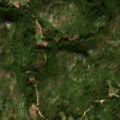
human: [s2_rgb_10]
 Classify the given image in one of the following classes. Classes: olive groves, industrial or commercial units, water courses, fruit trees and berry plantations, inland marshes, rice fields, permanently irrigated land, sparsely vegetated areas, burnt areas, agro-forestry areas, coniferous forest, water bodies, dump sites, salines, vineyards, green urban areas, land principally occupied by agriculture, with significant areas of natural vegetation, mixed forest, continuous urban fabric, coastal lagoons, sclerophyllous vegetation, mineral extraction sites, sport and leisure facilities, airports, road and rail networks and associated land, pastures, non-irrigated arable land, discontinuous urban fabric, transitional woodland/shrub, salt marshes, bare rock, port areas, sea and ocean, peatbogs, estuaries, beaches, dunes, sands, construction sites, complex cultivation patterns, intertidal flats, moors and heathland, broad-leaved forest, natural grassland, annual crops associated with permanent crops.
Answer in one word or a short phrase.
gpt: land principally occupied by agriculture, with significant areas of natural vegetation, sclerophyllous vegetation, transitional woodland/shrub